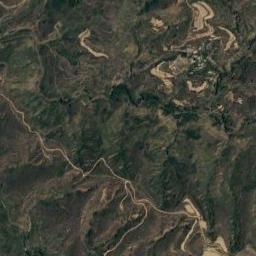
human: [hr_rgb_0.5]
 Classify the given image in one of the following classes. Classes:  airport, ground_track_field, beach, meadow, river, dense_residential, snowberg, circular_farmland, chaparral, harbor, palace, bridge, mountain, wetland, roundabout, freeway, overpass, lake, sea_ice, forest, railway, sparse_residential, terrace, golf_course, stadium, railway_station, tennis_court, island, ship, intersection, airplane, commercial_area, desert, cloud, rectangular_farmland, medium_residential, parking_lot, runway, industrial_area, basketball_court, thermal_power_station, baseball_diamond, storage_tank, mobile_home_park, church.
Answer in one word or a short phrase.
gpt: mountain